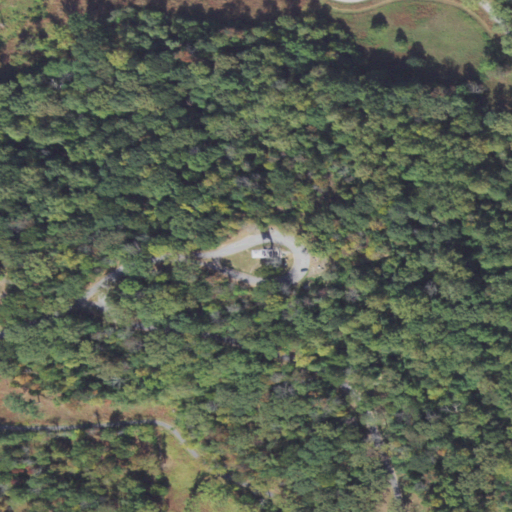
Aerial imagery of mountain in Pennsylvania named Culps Hill containing deciduous forest, open development, mixed forest, pasture, and low intensity development